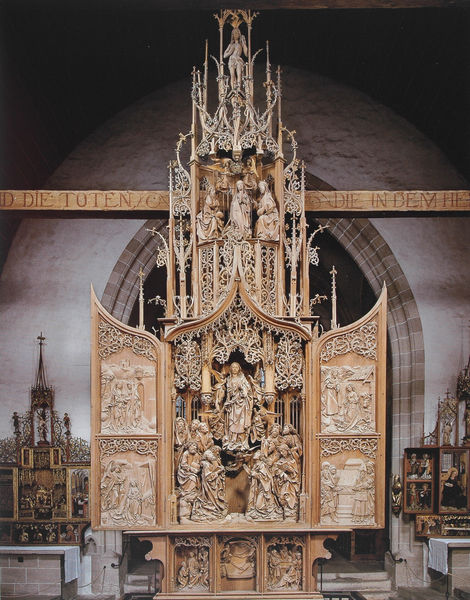
Titel: Fronleichnams-Altar, Gesamtansicht
Künstler: Tilman Riemenschneider
Standort: Creglingen im Taubertal
Institution: Herrgottskirche
Schlagwörter: flügel, wolken, menschen, braun, hell, holz, vordergrund, weiss, architektur, bibel, silber, spitze, stein, innenraum, kirche, figur, gold, drei, gotik, engel, putto, skulptur, relief, schrift, bogen, türen, mauer, figuren, rundbogen, inschrift, balken, plastik, tor, foto, tote, beschriftung, altar, hochaltar, schnitzerei, photo, skulpturen, plastiken, statuen, gotisch, spitzbogen, jesus, chor, eiche, heilige, heilig, mittelfeld, gothik, maria, madonna, fotographie, putti, szenen, geschnitzt, schnitzwerk, himmelfahrt, verkündigung, maßwerk, fialen, gesprenge, marienkrönung, predella, retabel, schnitzaltar, altäre, seitenaltäre, flügelaltar, mitteltafel, triptychon, apostel, klappen, marienaltar, riemenschneider, seitentafeln, holzschnitzerei, holzplastik, diptochon, eselsrücken, toten, marienfigur, alt#re, riemenschneidrr, aria, flügwl, die toten